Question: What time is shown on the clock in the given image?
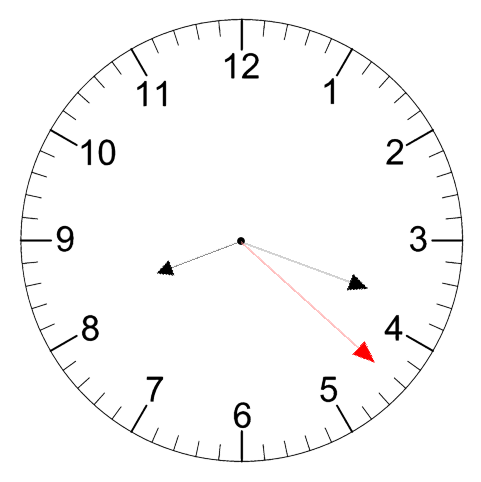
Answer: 08:18:22